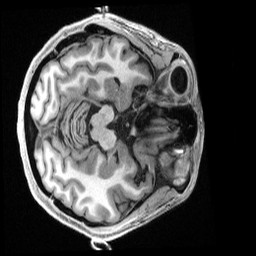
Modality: T1w
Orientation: axial
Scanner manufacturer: siemens
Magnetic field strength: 3 T
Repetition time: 2.5 s
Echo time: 0.00231 s